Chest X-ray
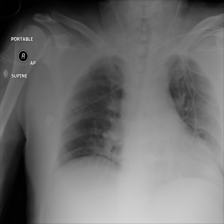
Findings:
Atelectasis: negative
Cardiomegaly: negative
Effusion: negative
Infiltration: negative
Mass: negative
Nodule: negative
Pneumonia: negative
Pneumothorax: negative
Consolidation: negative
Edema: negative
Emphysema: negative
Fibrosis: negative
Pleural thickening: negative
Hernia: negative